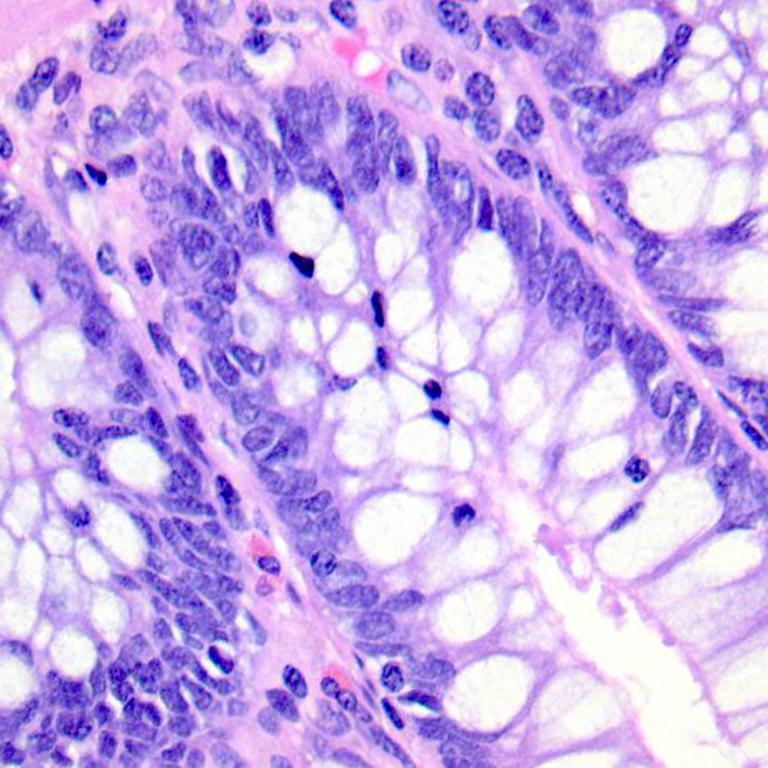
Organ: colon
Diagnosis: benign